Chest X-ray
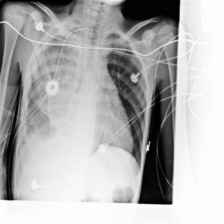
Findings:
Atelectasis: negative
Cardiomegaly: negative
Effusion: negative
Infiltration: negative
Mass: negative
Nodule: negative
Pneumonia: negative
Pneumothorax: negative
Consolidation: negative
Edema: negative
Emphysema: positive
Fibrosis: negative
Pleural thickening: negative
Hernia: negative